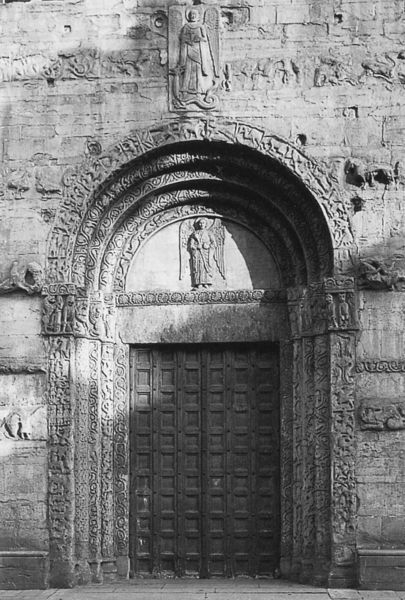
Titel: Portale von S. Michele Maggiore, Pavia
Standort: Pavia, S. Michele Maggiore (EU - I)
Schlagwörter: flügel, holz, pfeiler, tür, muster, ornament, wand, architektur, stein, kirche, figur, engel, relief, bogen, mauer, ziegel, stufen, bronze, tor, bögen, paradies, arkade, mauerwerk, schlange, portal, quader, archivolten, kasetten, kassetten, drache, archivolte, kassette, holztür, tympanon, gabriel, m,auer, 1000